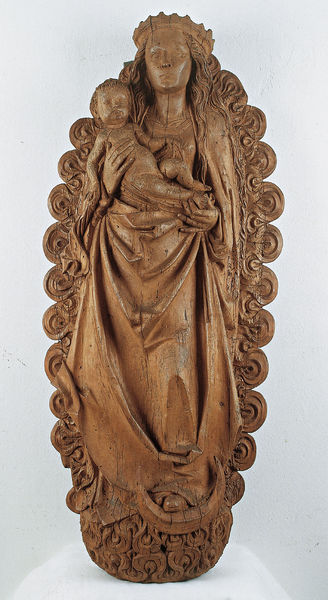
Titel: Muttergottes im Wolkenkranz
Künstler: Tilman Riemenschneider
Schlagwörter: mantel, kind, skulptur, schnitzerei, madonna, strahlenkranz